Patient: sex F, age 61
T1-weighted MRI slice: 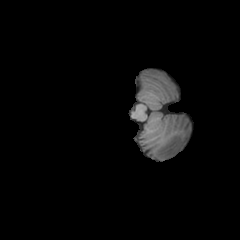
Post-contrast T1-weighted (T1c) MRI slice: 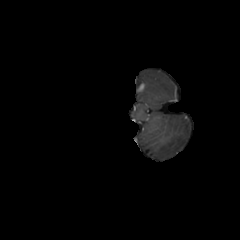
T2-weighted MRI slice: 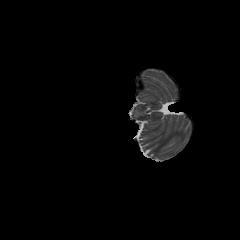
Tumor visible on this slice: no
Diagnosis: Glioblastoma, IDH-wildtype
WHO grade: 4